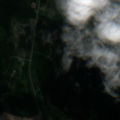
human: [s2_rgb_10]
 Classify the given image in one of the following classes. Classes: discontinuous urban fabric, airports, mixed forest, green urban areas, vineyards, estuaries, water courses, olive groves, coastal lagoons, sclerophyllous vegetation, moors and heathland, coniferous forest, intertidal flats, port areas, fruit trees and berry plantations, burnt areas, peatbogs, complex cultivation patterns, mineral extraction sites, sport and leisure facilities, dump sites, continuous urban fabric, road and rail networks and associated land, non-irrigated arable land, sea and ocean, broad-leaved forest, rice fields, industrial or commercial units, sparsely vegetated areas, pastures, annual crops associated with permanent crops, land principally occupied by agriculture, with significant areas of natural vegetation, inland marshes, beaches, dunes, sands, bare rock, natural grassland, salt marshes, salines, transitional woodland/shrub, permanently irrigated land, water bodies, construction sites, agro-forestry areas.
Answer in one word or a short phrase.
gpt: non-irrigated arable land, coniferous forest, mixed forest, transitional woodland/shrub